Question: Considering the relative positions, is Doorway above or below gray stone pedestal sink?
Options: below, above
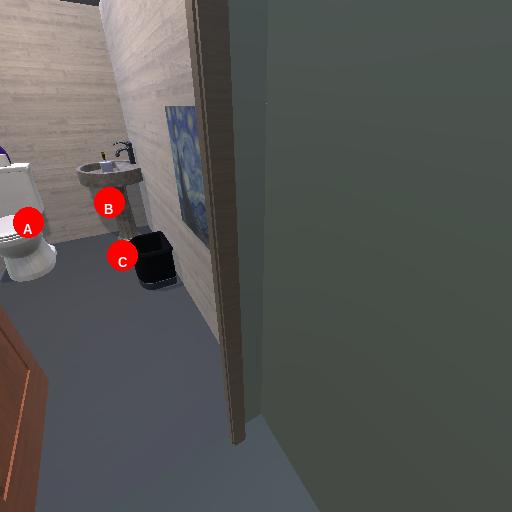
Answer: below